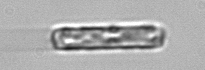
Label: Dactyliosolen_fragilissimus